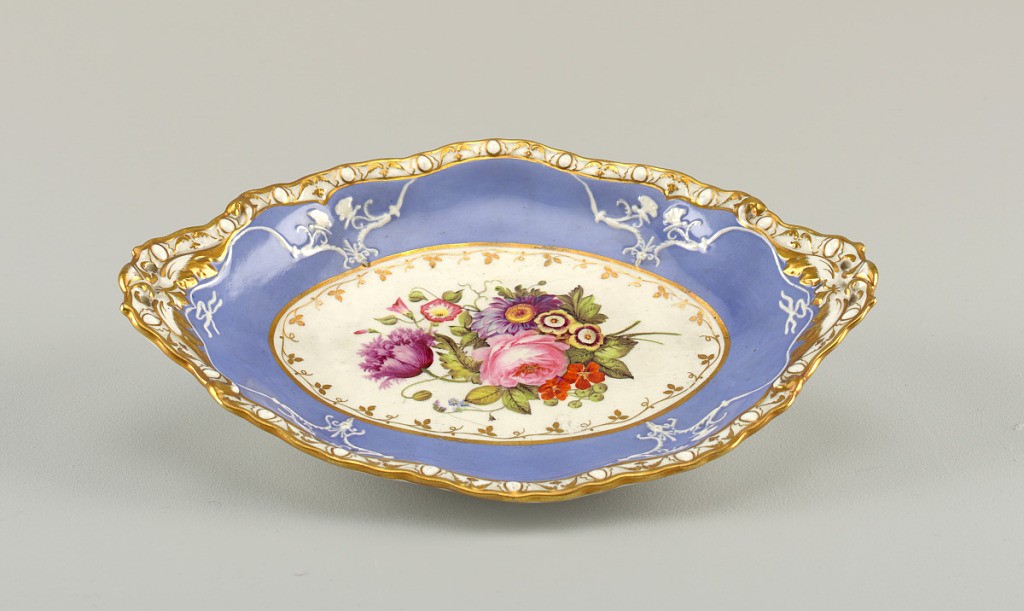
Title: Dish, from a Dessert Service
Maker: Spode Ceramic Works, English, established 1776
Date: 1833–1847
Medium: porcelain (feldspar), vitreous enamel, gold
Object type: dish
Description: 1959-155-2-a: Oval dish with rim extended at short ends to form ...